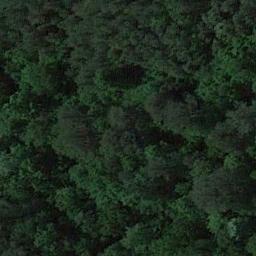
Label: forest